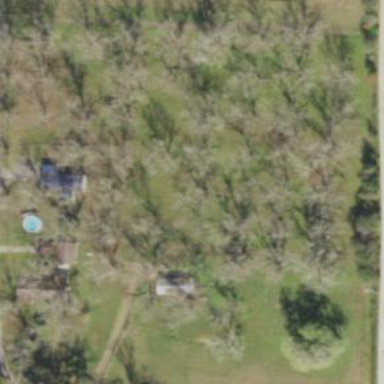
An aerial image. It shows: Orchard.